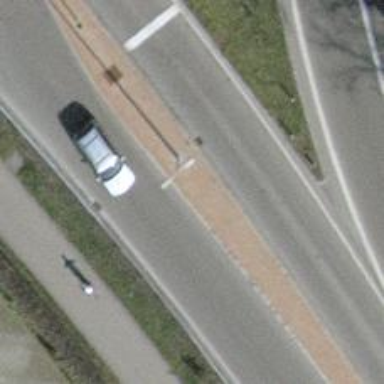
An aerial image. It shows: Secondary road with asphalt surface and no sidewalk.